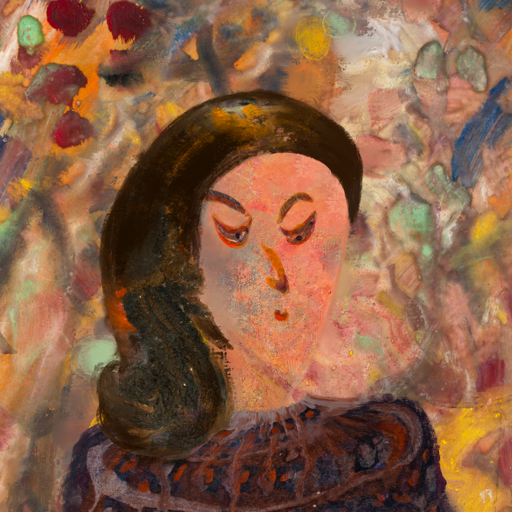
Background: Mother_And_Son_Mother, Head And Neck Side: Irani, Face Side: Hypocrite, Bust: Hypocrite, Hair Side: Gypsy_Queen, Head Accessory: Blank, Second Necklace: Blank, Necklace: Blank, Baby: Blank